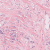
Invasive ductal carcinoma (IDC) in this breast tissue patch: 0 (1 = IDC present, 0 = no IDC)